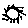
Label: sun